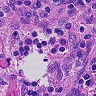
Metastatic tissue present: no